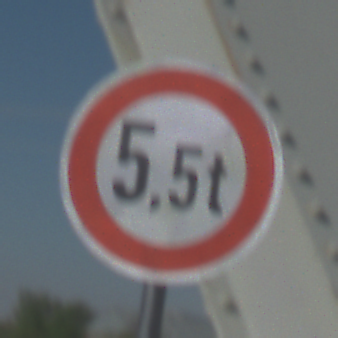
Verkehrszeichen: TatsaechlicheMasse
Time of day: MorningAfternoon
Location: Outdoor (Special)
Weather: Clear
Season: NotSpecified
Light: Natural